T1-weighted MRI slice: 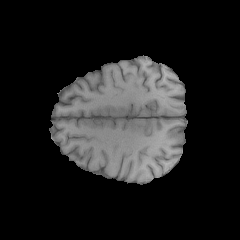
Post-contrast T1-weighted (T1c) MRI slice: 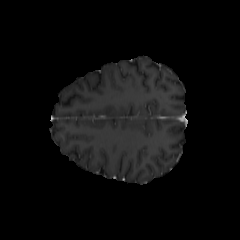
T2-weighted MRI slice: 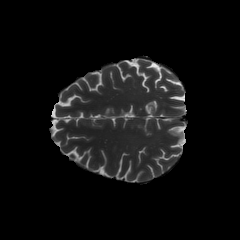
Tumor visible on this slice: no